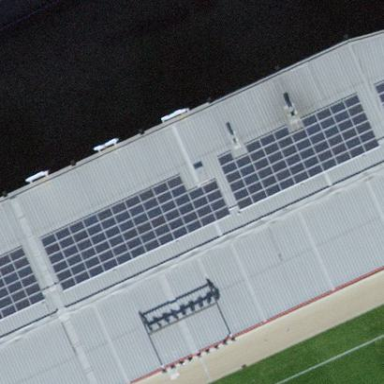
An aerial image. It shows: Solar power generator utilizing photovoltaic technology with solar photovoltaic panels.